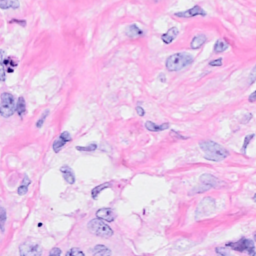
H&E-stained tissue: Breast